Question: I am trying to create a binary tree from a lot of segments in 3d space sharing the same origin.
When merging two segments I want to have a specific angle between the lines to the child nodes.
The following image illustrates my problem. C shows the position of the parent node and A and B the child positions. N is the average vector of the vectors from C to A and C to B.

With a given angle, how can I determine point P?
Thanks for any help
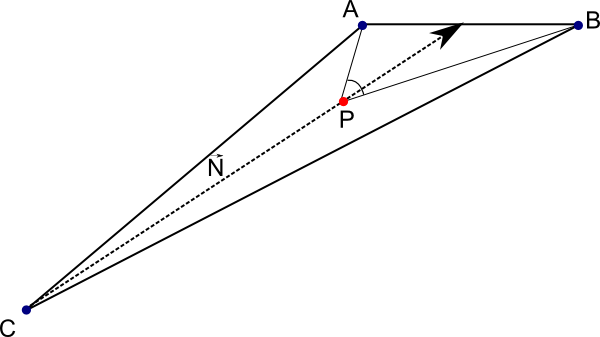
Answer: '''
P = C + t * ((A + B)/2 - C) t is unknown parameter
PA = A - P PA vector
PB = B - P PB vector
Tan(Fi) = (PA x PB) / (PA * PB) (cross product in the nominator, scalar product in the denominator)
Tan(Fi) * (PA.x*PB.x + PA.y*PB.y) = (PA.x*PB.y - PA.y*PB.x)
'''
this is quadratic equation for t, after solving we will get two (for non-degenerate cases) possible positions of P point (the second one lies at other side of AB line)
'''
Let's ax = A.x - A point X-coordinate and so on,
abcx = (ax+bx)/2-cx, abcy = (ay+by)/2-cy
pax = ax-cx - t*abcx, pay = ay-cy - t*abcy
pbx = bx-cx - t*abcx, pby = by-cy - t*abcy
ff = Tan(Fi) , then
ff*(pax*pbx+pay*pby)-pax*pby+pay*pbx=0
ff*((ax-cx - t*abcx)*(bx-cx - t*abcx)+(ay-cy - t*abcy)*(by-cy - t*abcy)) -
- (ax-cx - t*abcx)*(by-cy - t*abcy) + (ay-cy - t*abcy)*(bx-cx - t*abcx) =
t^2 *(ff*(abcx^2+abcy^2)) +
t * (-2*ff*(abcx^2+abcy^2) + abcx*(by-ay) + abcy*(ax-bx) ) +
(ff*((ax-cx)*(bx-cx)+(ay-cy)*(by-cy)) - (ax-cx)*(by-cy)+(bx-cx)*(ay-cy)) =0
'''
This is quadratic equation 'AA*t^2 + BB*t + CC = 0' with coefficients
'''
AA = ff*(abcx^2+abcy^2)
BB = -2*ff*(abcx^2+abcy^2) + abcx*(by-ay) + abcy*(ax-bx)
CC = ff*((ax-cx)*(bx-cx)+(ay-cy)*(by-cy)) - (ax-cx)*(by-cy)+(bx-cx)*(ay-cy)
'''
My answer is for 2d-case!
For 3d: It is probably simpler to use scalar product only (with vector lengths)
'''
Cos(Fi) = (PA * PB) / (|PA| * |PB|)
'''